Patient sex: M
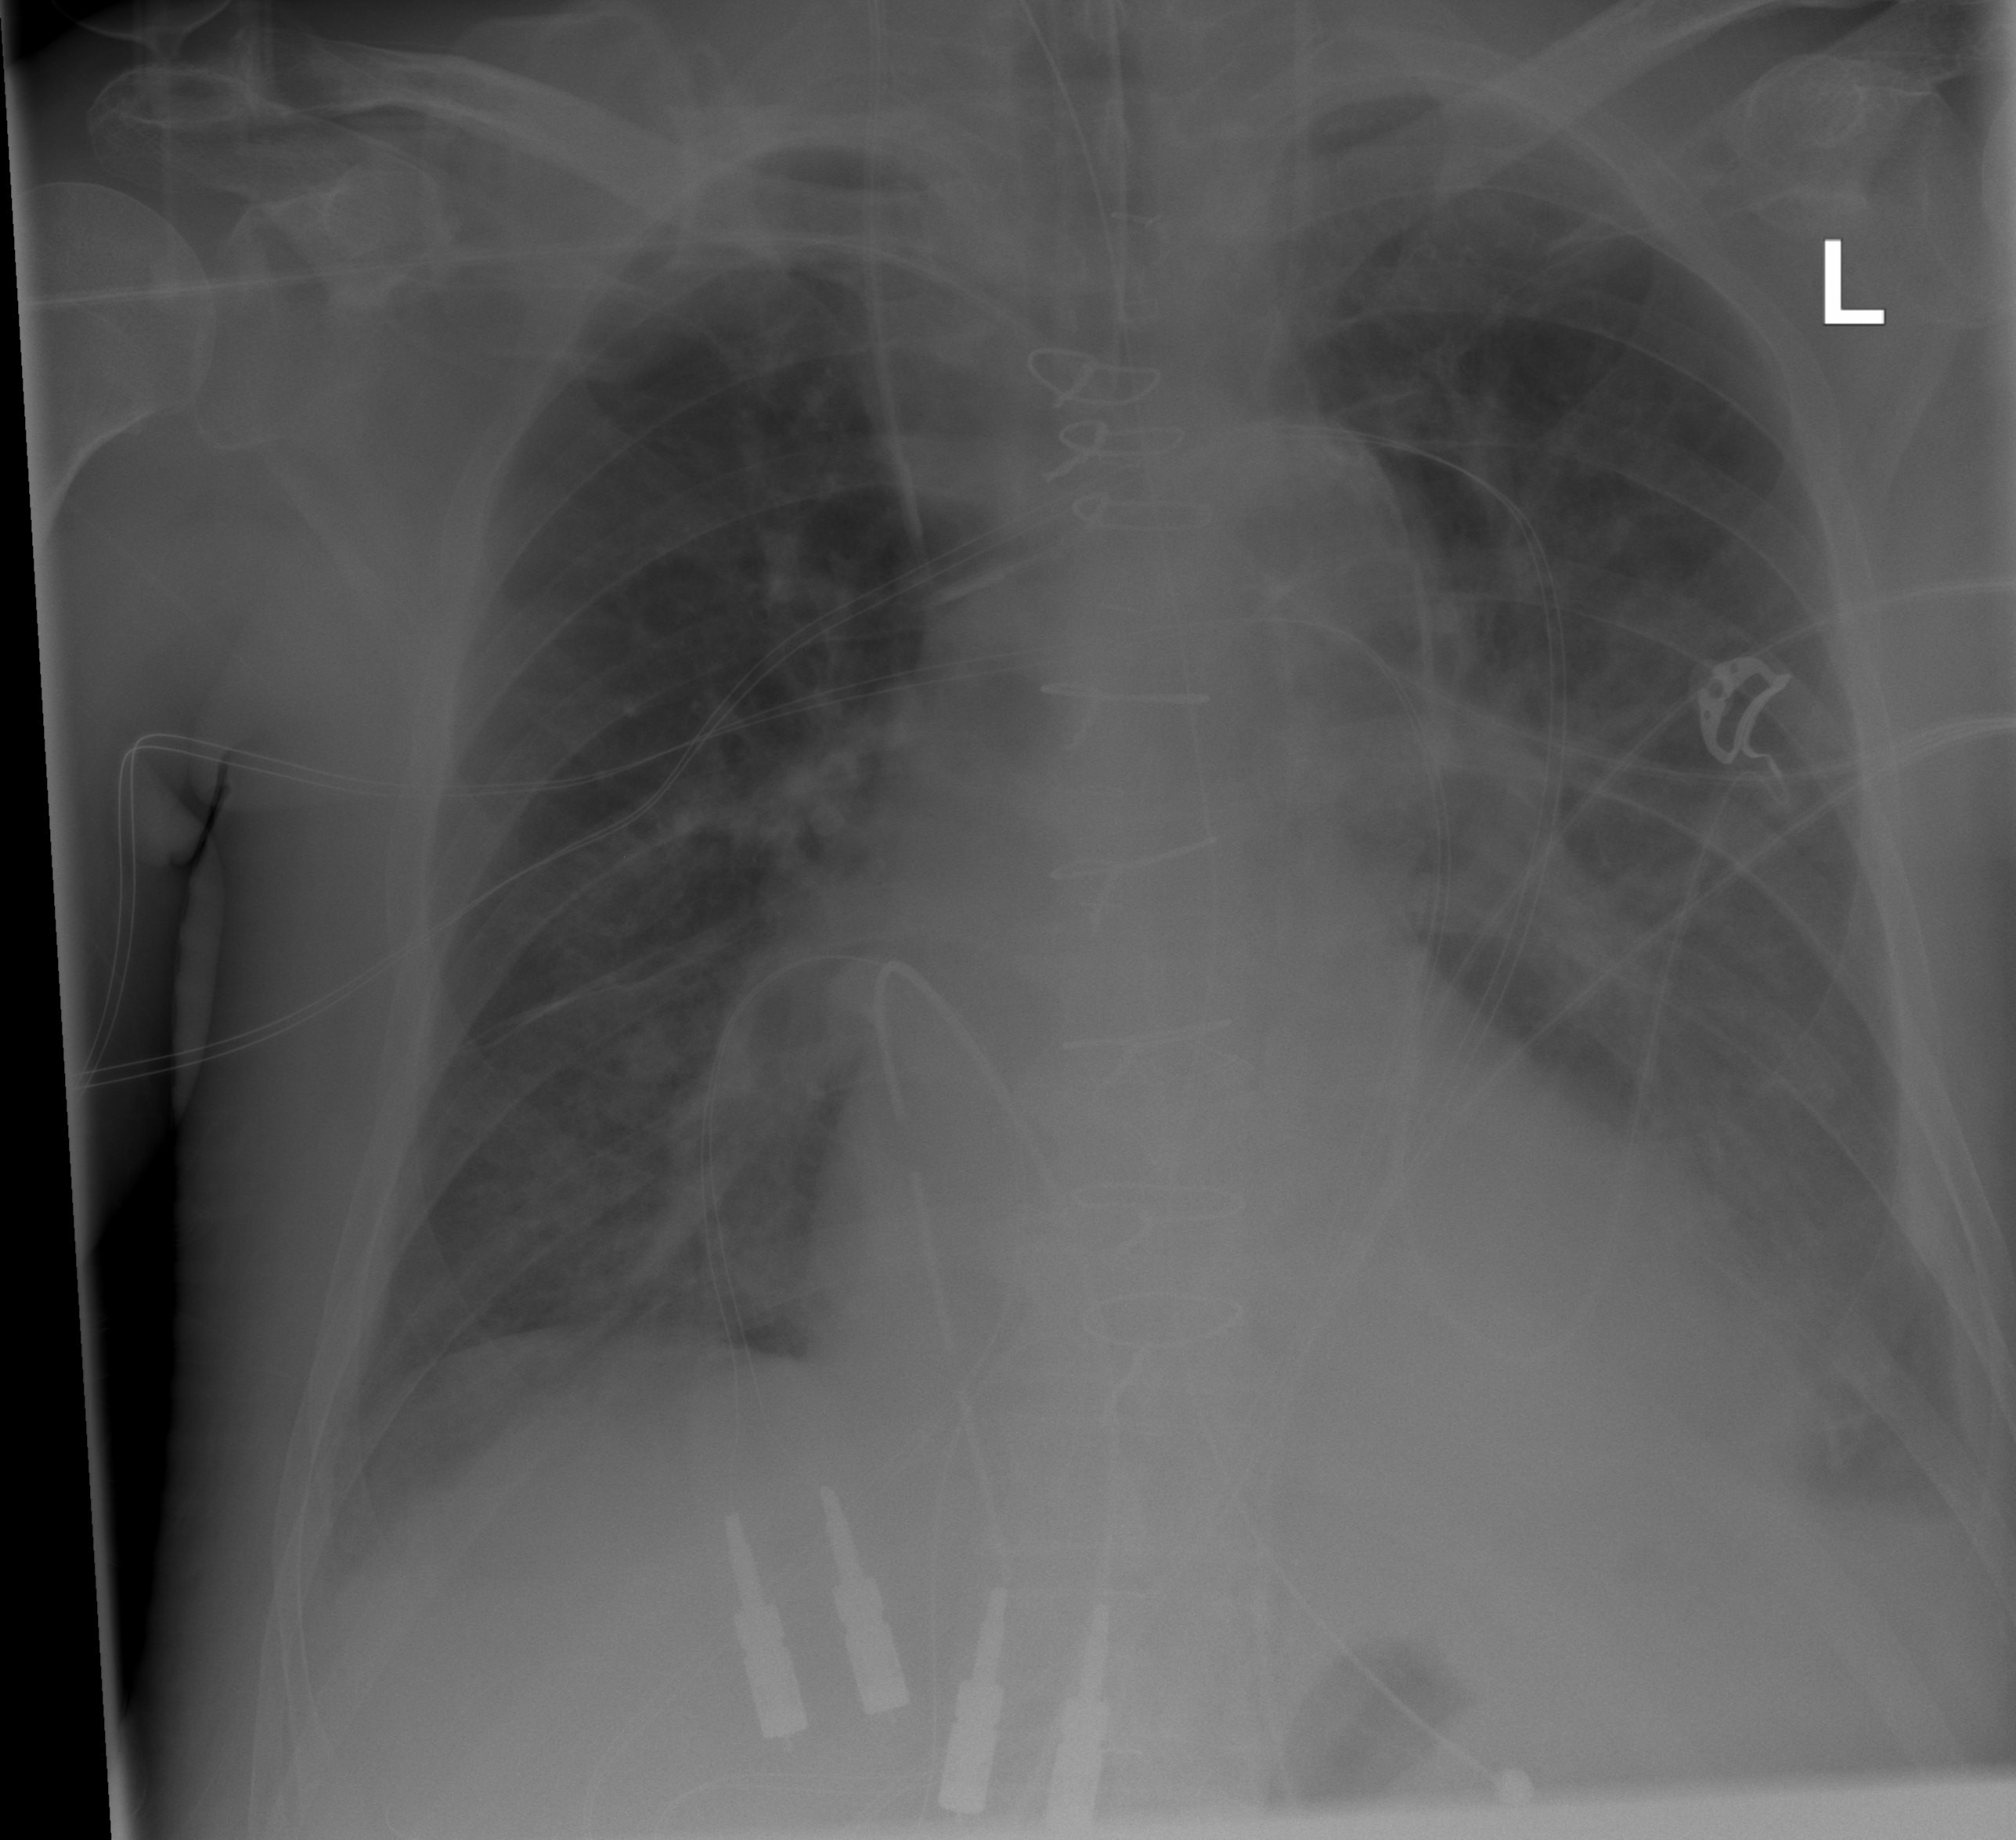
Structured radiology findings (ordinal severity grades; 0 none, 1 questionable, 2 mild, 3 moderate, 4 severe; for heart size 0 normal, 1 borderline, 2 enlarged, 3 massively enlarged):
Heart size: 2
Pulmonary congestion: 2
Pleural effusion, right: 2
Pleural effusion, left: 2
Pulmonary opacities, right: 2
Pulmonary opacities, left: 2
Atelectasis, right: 3
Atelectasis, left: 3